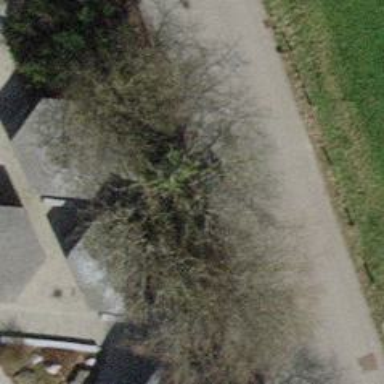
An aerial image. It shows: Urban area featuring tree as natural element.